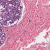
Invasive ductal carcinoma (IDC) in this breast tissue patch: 0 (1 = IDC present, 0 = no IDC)